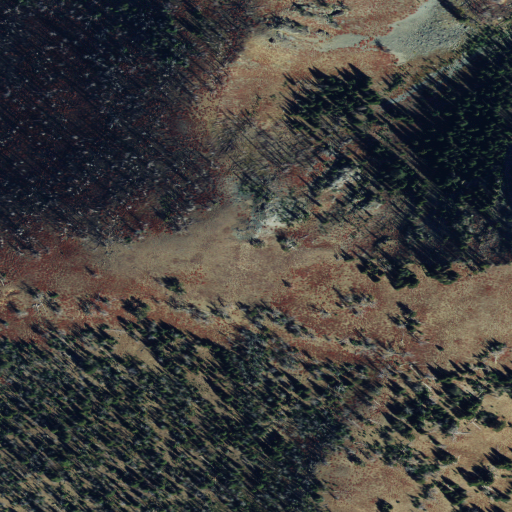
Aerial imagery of mountain in Idaho named Carbonate Hill containing evergreen forest, shrub, and grassland